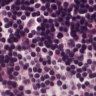
Metastatic tissue present: no